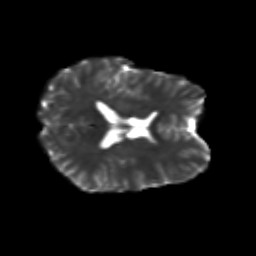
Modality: T2w
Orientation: axial
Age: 20
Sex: female
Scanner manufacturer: siemens
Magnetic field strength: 3 T
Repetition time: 3.5 s
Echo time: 0.113 s